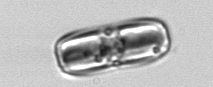
Label: Ephemera